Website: bh-photo
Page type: address-validator
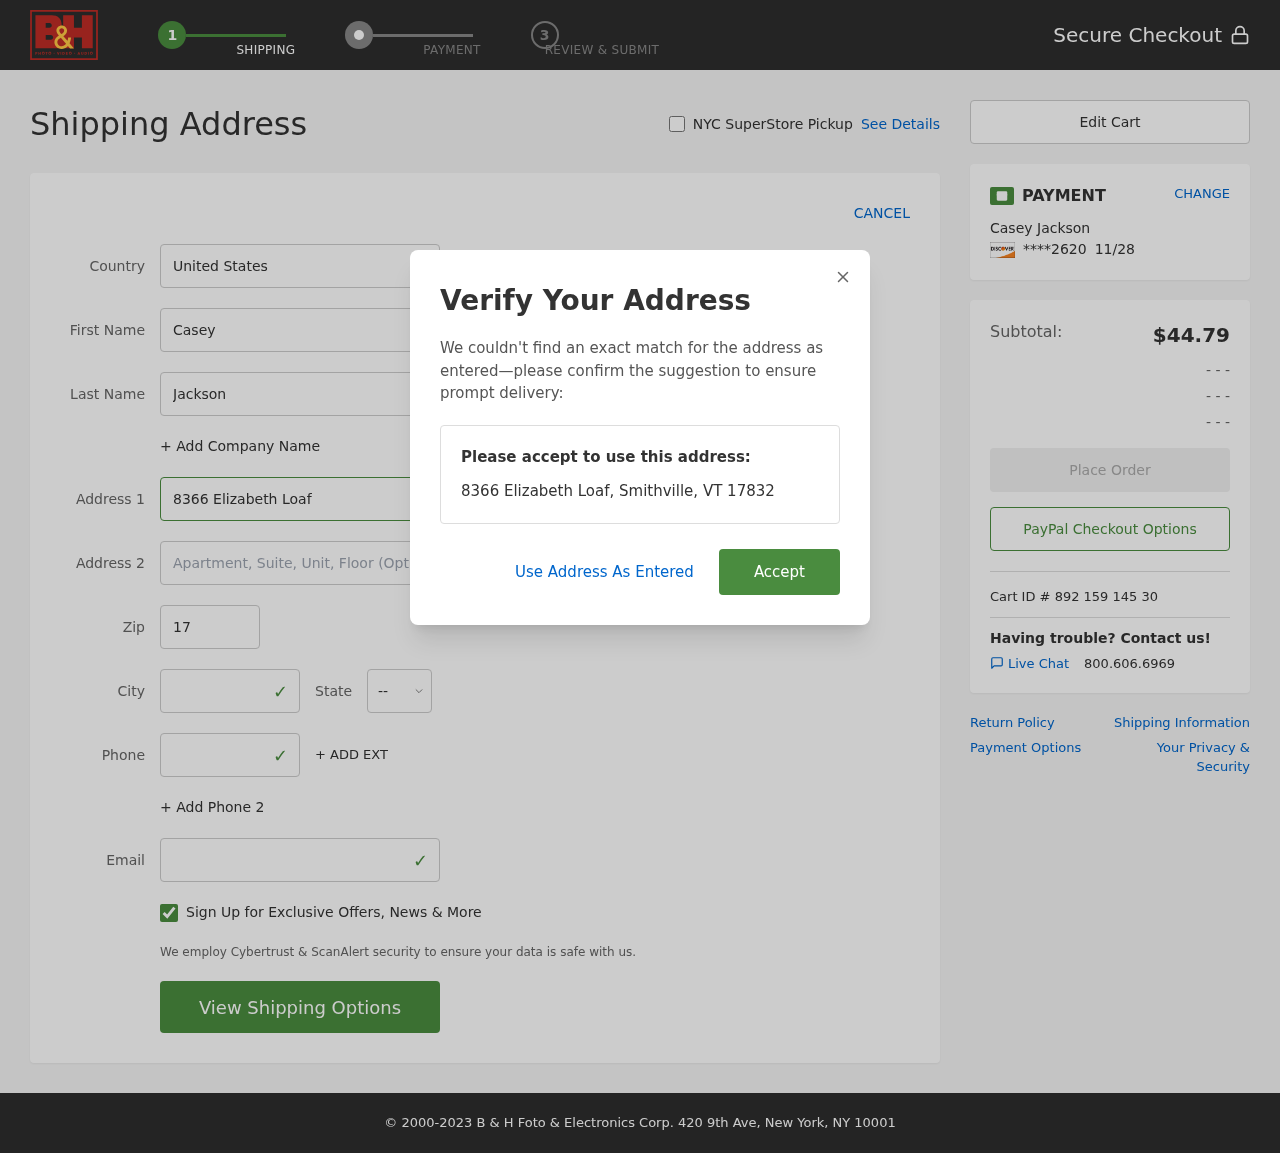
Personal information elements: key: PII_CARD_EXPIRY
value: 11/28
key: PII_CARD_LAST4
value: ****2620
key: PII_CITY
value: Smithville
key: PII_COUNTRY
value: United States
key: PII_EMAIL
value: casey_jackson@yahoo.com
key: PII_FIRSTNAME
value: Casey
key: PII_FULLNAME
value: Casey Jackson
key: PII_LASTNAME
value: Jackson
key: PII_PHONE
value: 2884079030
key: PII_POSTCODE
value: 17832
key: PII_STATE_ABBR
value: VT
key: PII_STREET
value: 8366 Elizabeth Loaf
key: PII_CITY_STATE_ZIP
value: Smithville, VT 17832
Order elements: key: ORDER_SUBTOTAL
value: $44.79
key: ORDER_ID
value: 892 159 145 30